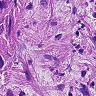
Metastatic tissue present: yes